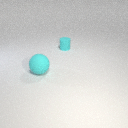
small cyan rubber cylinder to the right of large cyan rubber sphere